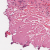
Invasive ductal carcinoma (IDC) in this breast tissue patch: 1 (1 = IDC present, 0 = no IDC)